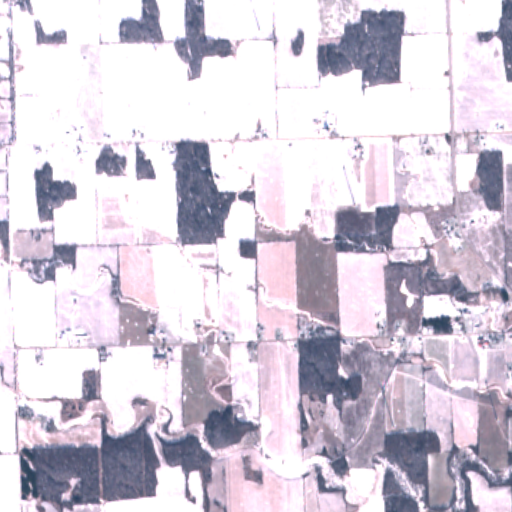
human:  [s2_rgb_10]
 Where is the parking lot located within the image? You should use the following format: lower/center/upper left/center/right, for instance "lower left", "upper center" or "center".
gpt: The parking lot is located in the lower left of the image.
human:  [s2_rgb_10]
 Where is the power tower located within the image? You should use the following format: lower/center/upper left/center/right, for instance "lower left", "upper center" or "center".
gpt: There is no power tower in the image.